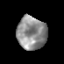
Tissue: prostate
Cell type: Myeloid cells
Senescence score: 0.2597
Nuclear area (px): 955
Mean DAPI intensity: 142.267